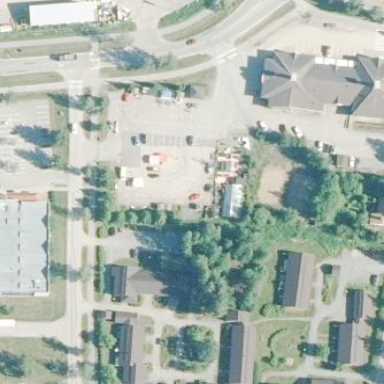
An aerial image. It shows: Marketplace.